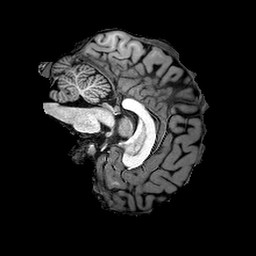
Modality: T1w
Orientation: sagittal